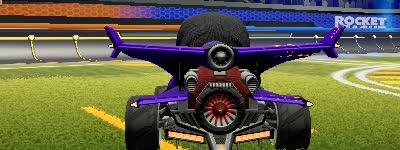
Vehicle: aftershock